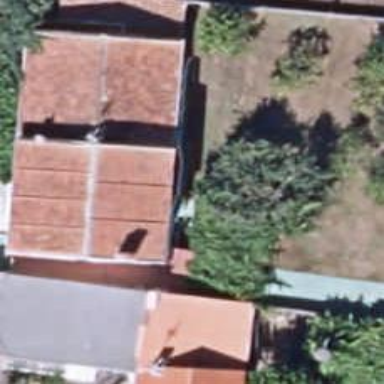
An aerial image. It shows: Simple and straightforward house.